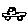
Label: car